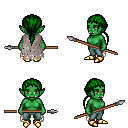
a pixel art fantasy rpg character, female body template, orc, green skin, gray tattered cape, teal pants, green ponytail hairstyle, gold boots, spear, four views (front, back, left, right), 2x2 character sprite sheet, small pixel art, hard edges, no anti-aliasing